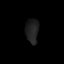
Tissue: skin
Cell type: Epithelial cells
Senescence score: 0.2606
Nuclear area (px): 304
Mean DAPI intensity: 32.342